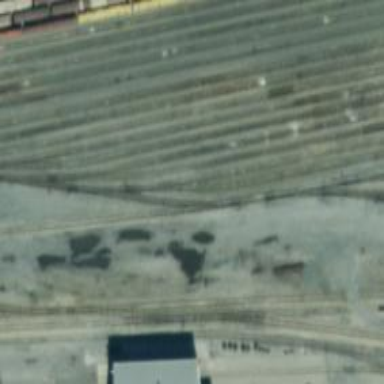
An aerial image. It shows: Railway siding for service.